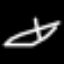
Label: line